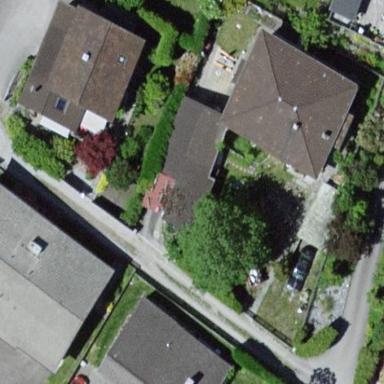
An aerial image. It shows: Garage.